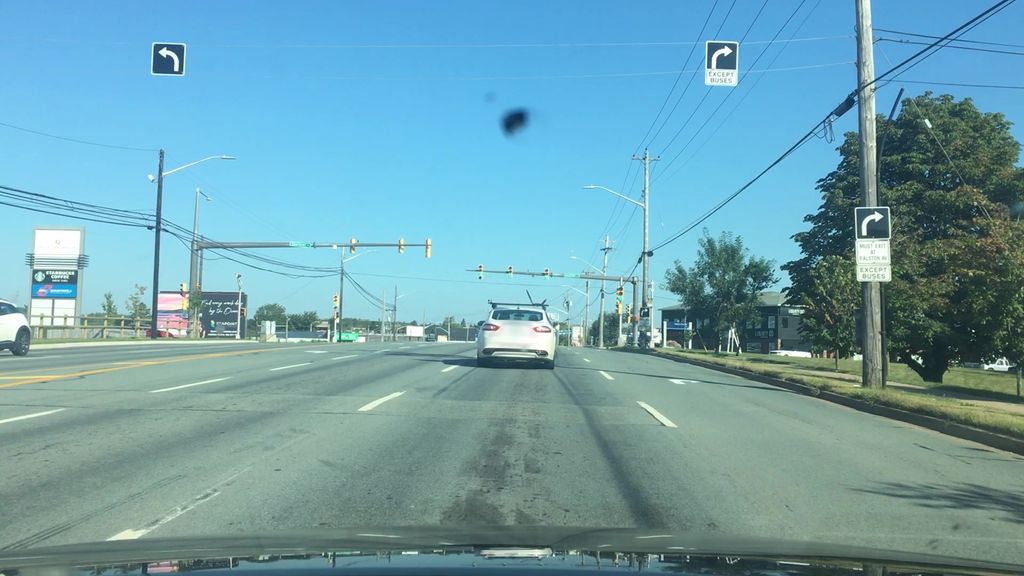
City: halifax